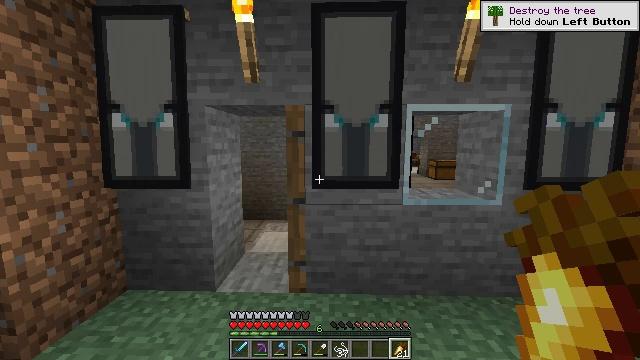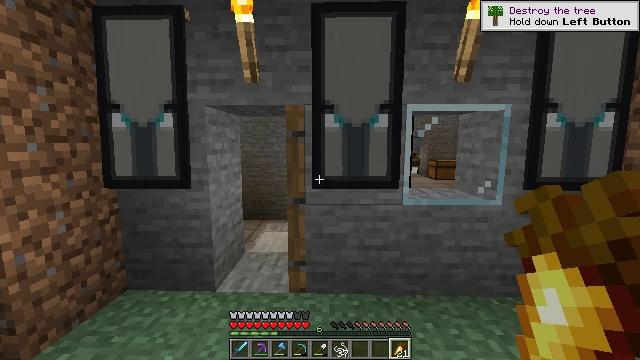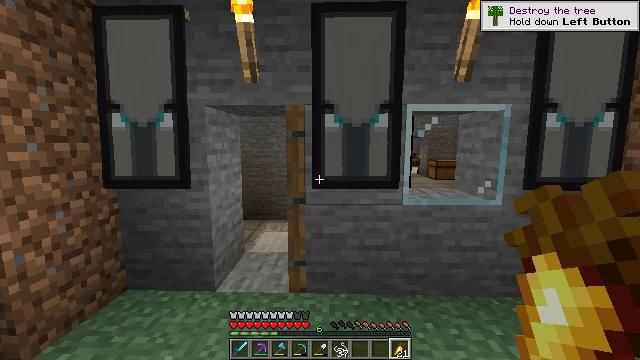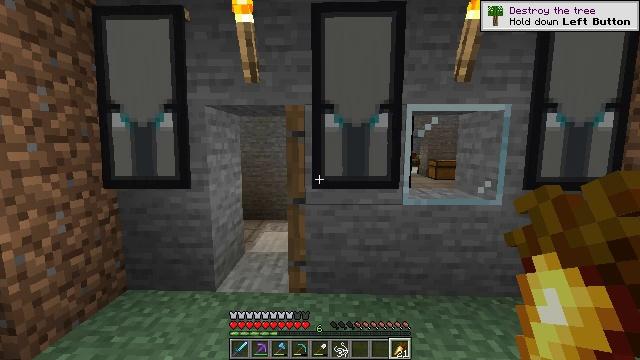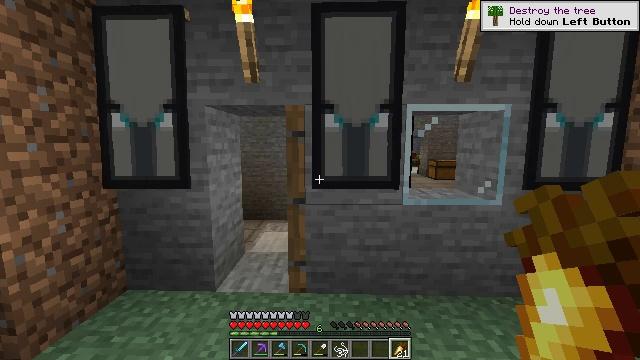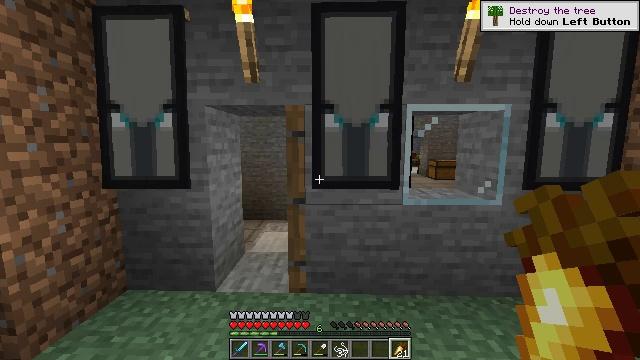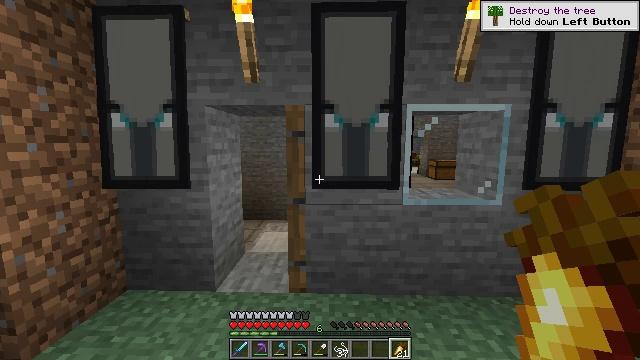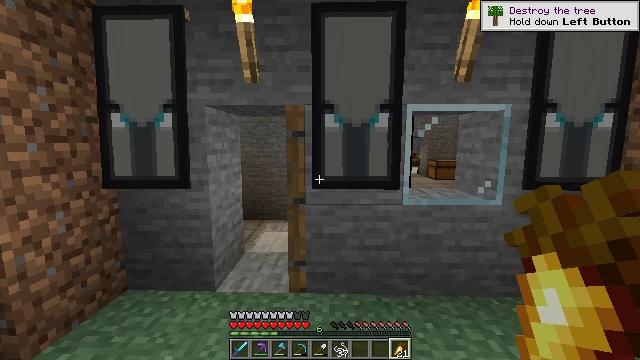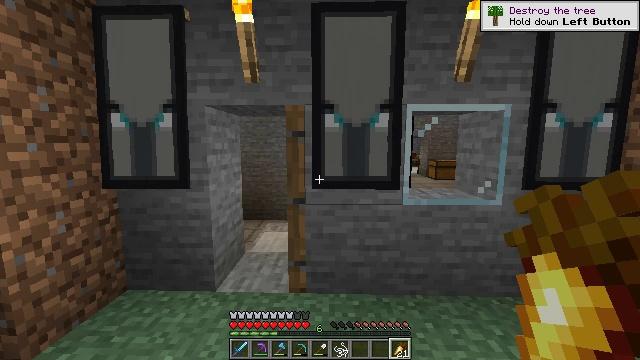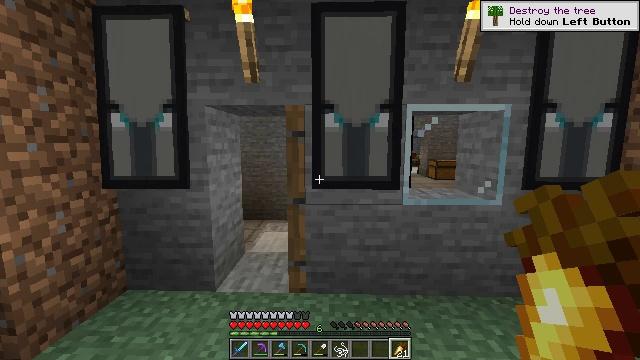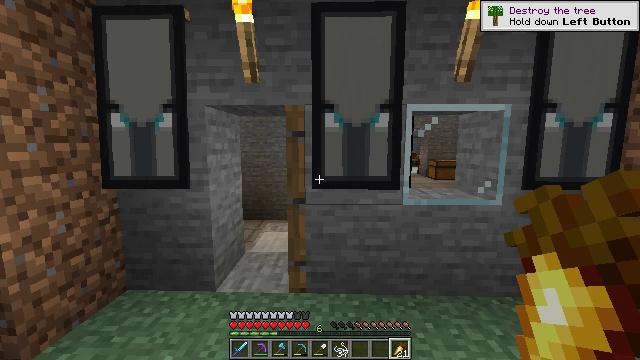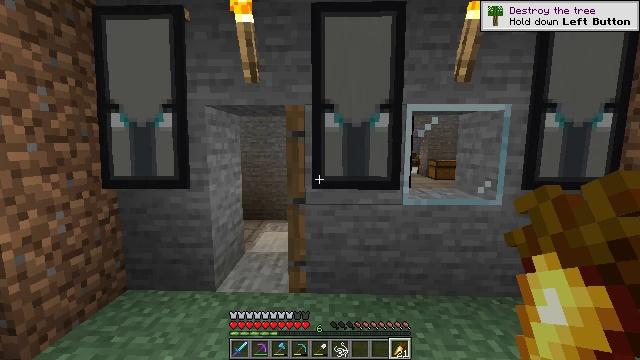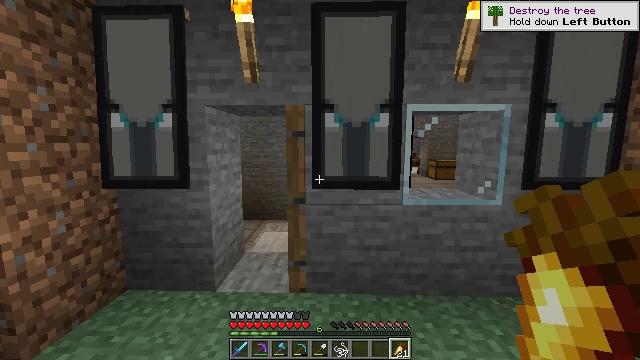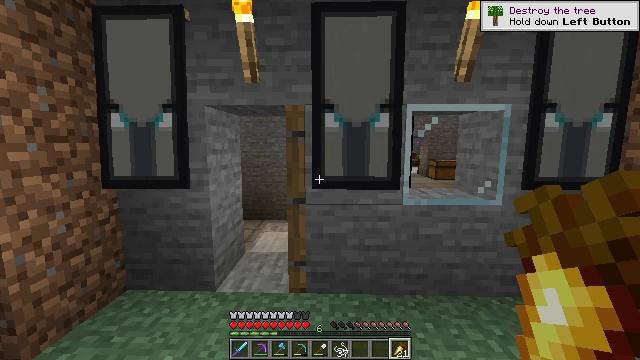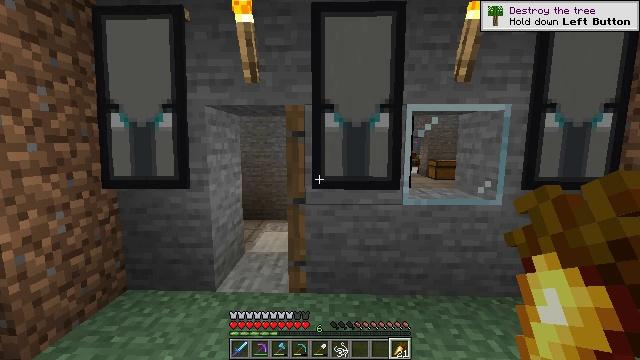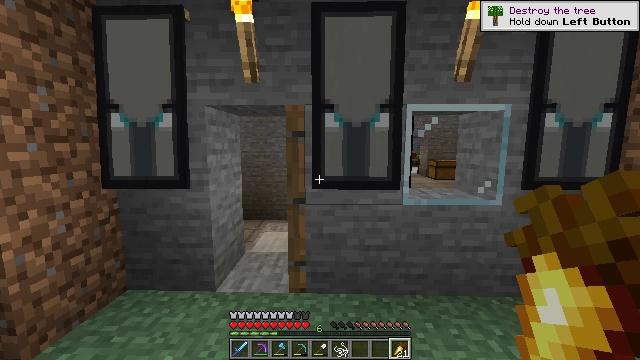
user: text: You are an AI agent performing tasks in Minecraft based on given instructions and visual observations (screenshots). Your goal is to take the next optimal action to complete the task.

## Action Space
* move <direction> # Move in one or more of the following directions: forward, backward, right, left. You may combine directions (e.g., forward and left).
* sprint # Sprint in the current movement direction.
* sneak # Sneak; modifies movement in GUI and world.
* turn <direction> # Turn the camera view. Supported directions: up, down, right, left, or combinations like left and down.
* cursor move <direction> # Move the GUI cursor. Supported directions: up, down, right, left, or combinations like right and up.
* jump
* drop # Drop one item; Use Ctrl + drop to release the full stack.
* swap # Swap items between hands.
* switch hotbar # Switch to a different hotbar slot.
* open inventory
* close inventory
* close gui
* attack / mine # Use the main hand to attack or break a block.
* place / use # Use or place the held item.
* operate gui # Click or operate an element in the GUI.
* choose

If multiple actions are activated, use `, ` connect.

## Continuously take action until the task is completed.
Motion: motion action
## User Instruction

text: Put stone in the furnace to get smooth stone.
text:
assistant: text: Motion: no_op
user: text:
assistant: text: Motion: no_op
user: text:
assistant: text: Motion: no_op
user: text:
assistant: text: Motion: no_op
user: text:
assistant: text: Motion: no_op
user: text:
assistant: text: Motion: no_op
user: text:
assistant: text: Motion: no_op
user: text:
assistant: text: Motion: no_op
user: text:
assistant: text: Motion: no_op
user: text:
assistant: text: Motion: no_op
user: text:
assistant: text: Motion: no_op
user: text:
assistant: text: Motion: no_op
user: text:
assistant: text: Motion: no_op
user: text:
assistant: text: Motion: no_op
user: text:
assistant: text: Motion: no_op
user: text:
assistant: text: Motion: no_op
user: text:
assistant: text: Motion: no_op
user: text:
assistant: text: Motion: no_op
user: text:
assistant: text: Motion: no_op
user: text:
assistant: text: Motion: no_op
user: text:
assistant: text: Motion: no_op
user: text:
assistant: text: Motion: no_op
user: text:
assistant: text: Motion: no_op
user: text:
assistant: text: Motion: no_op
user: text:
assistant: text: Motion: no_op
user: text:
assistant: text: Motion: no_op
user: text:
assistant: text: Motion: no_op
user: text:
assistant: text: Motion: no_op
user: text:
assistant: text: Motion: no_op
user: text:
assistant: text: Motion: no_op